Question: I'm getting some values from a WCF Data Service right, but I don't know how to handle this information. Here goes my ajax code:
'''
$.ajax({
url: "../Services/ChannelWCF.svc/QuotaSet?$filter=month(Date) eq 12",
dataType: "json",
success: function (data) {
console.log(data)
}
'''
And here that I get from the console:

An array with 2 objects that I'm not able to handle. I need to get the values from each object of the array returned and save it to another variables. I tried iterating in "data" with $each(....) but I always get "undefined" from the console when I try to print the values of each object.
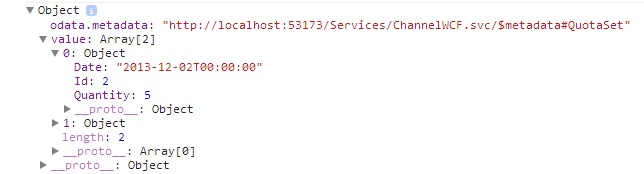
Answer: Inside the data object there are two fields. value is the one you want. Use the following:
$each(data.value,function(){.....})